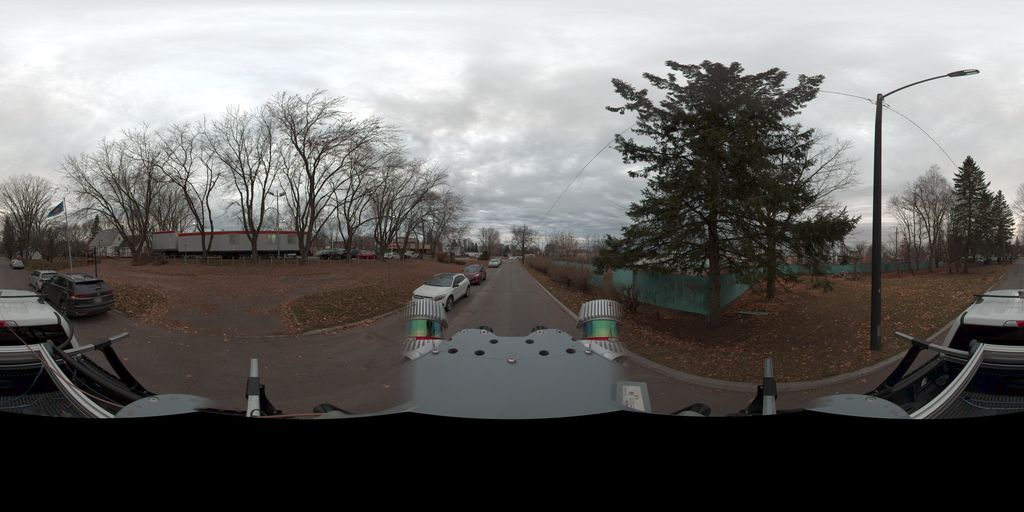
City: quebec_city